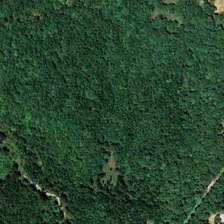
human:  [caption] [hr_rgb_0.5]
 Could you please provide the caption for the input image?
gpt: many green trees are in a forest .

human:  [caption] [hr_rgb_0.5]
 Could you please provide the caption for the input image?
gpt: many green trees are in a forest .

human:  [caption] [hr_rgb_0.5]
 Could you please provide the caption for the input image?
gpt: many green trees are in a forest .

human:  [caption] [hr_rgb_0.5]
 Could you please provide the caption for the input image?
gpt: many green trees are in a forest .

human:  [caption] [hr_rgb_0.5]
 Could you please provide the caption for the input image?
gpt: many green trees are in a forest .